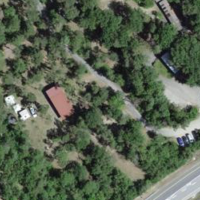
EUNIS habitat code: 43
Species observed at this site:
Rhamnus cathartica
Quercus pubescens
Campanula glomerata
Centaurea scabiosa
Berberis vulgaris
Issoria lathonia
Exosoma lusitanicum
Anguis fragilis